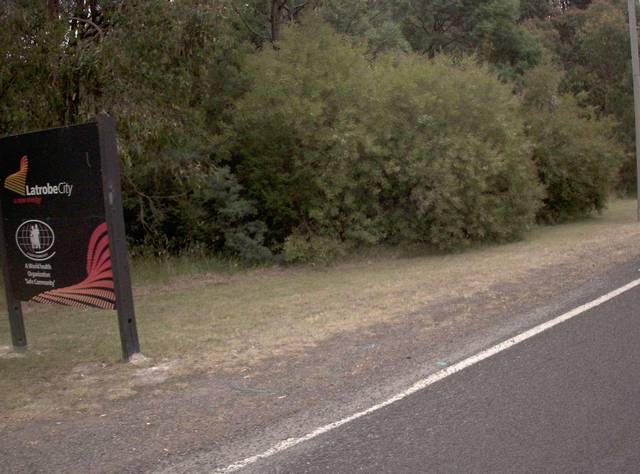
Region: Australia
Coordinates: -38.195, 146.285